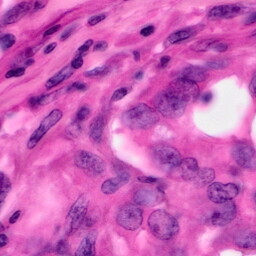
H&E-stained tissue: Pancreatic